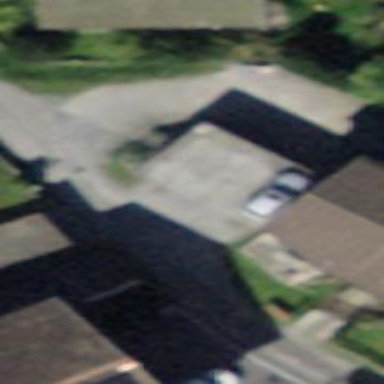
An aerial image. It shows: Group of garages.